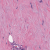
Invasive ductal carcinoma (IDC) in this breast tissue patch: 1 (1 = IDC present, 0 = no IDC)